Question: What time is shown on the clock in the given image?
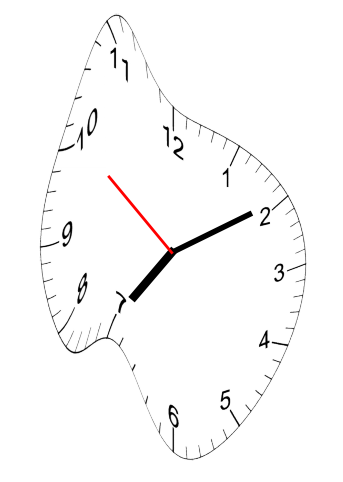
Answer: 07:09:51